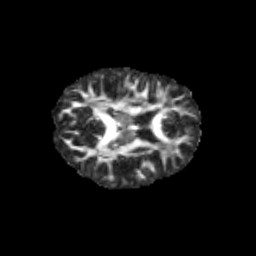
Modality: FA
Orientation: axial
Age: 10
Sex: female
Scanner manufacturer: siemens
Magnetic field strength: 3 T
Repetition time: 3.8 s
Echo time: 0.07 s